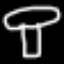
Label: mushroom